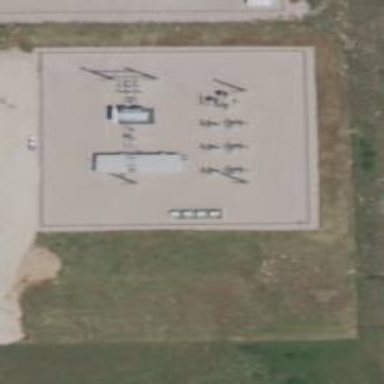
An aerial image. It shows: Power substation specializing in generation.